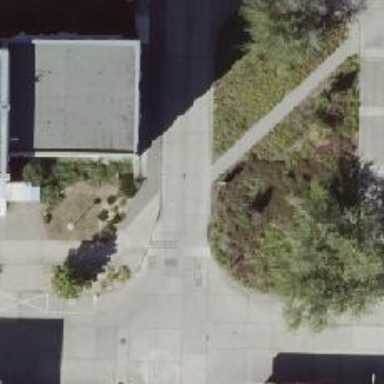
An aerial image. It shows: Unmarked crossing on the road.